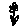
Label: flower